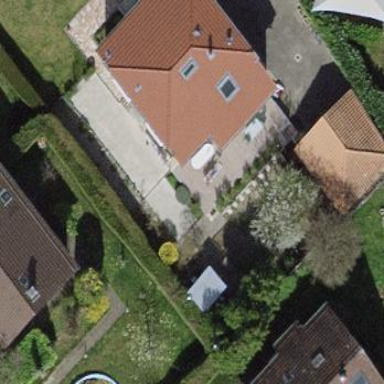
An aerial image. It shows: Garden enclosed by fence.